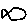
Label: fish